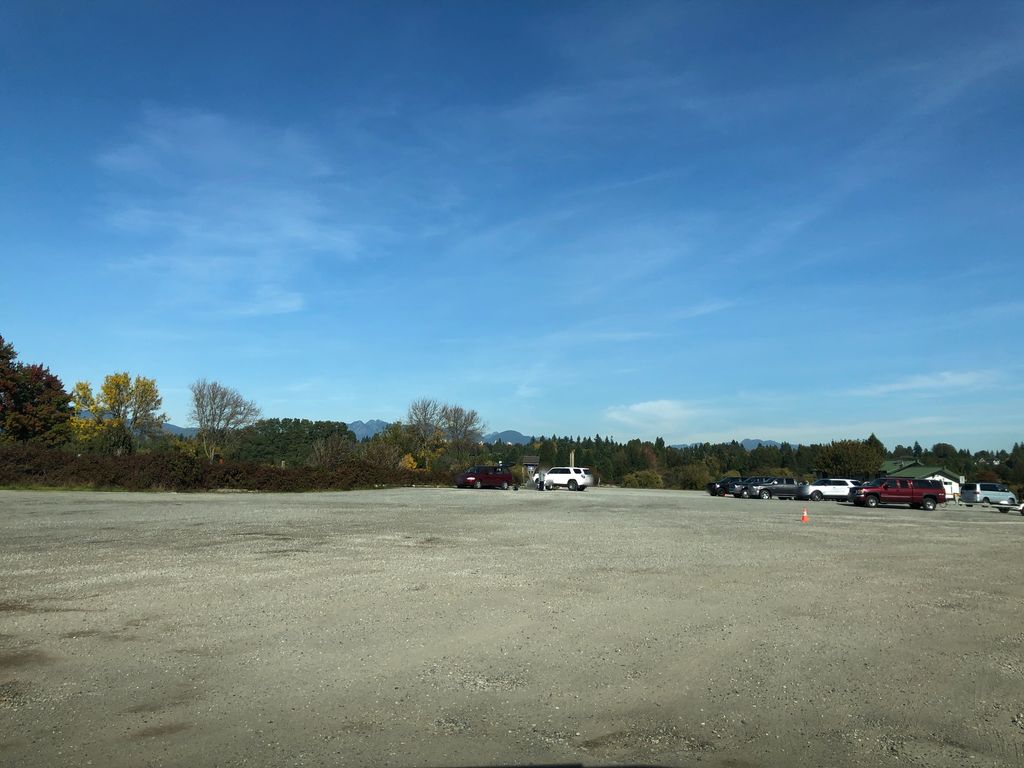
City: vancouver